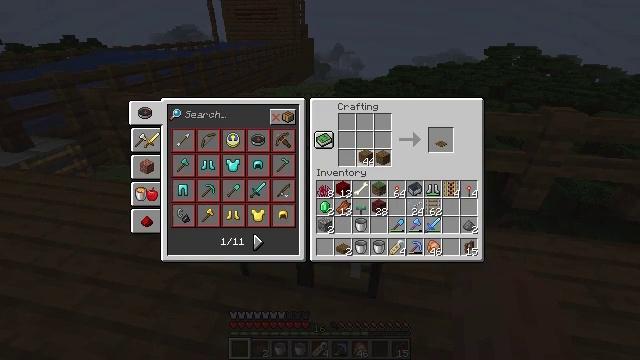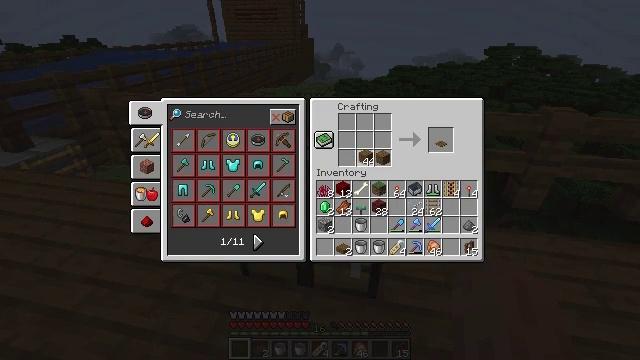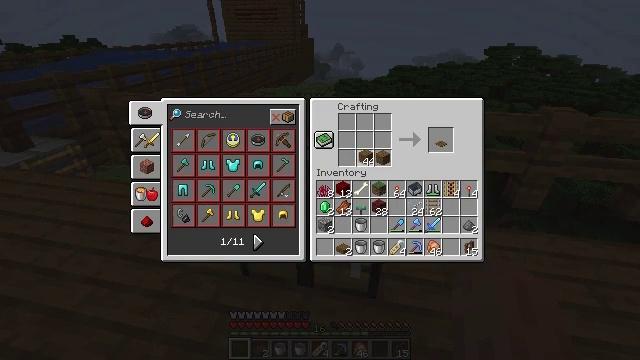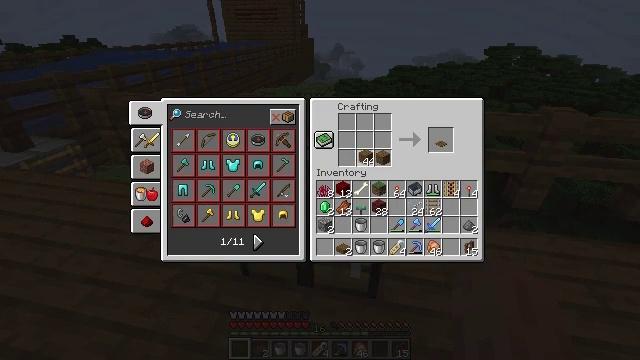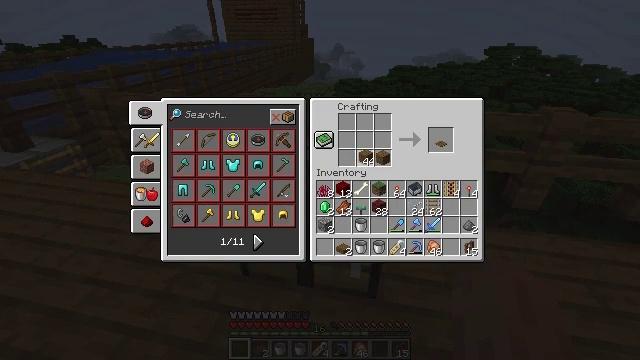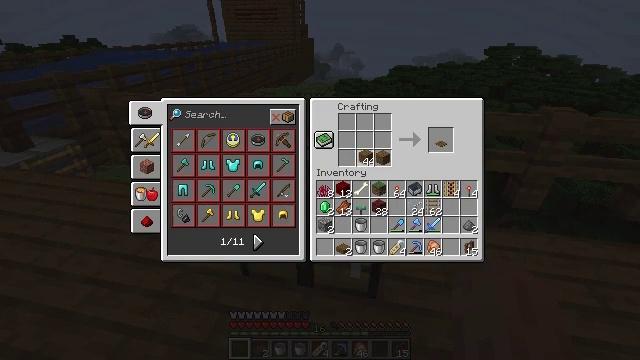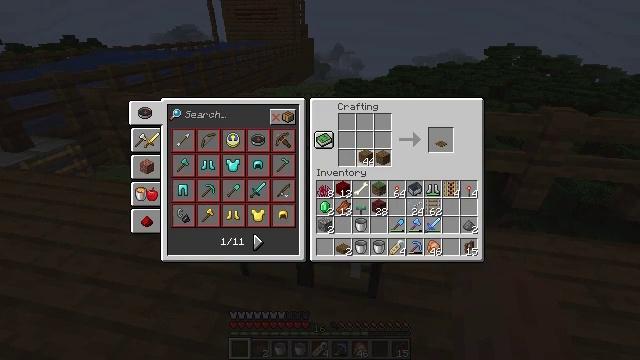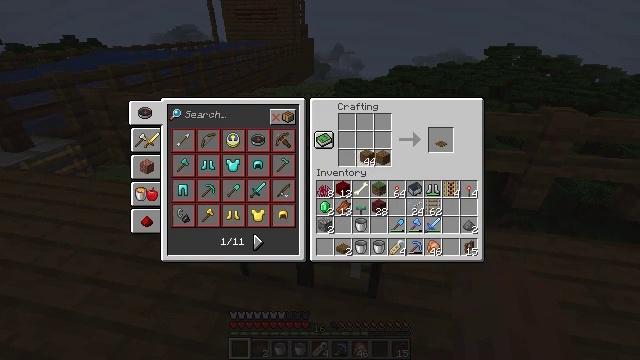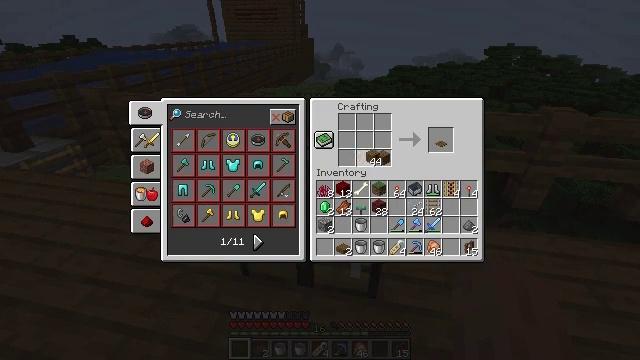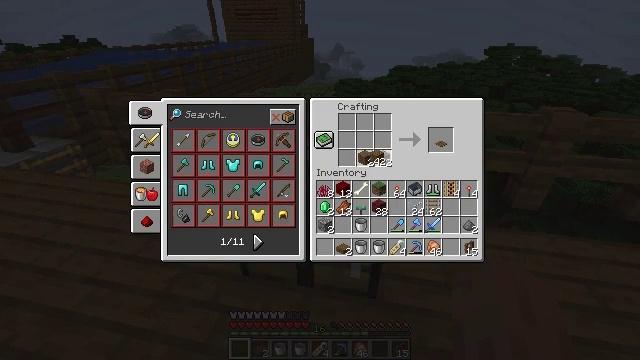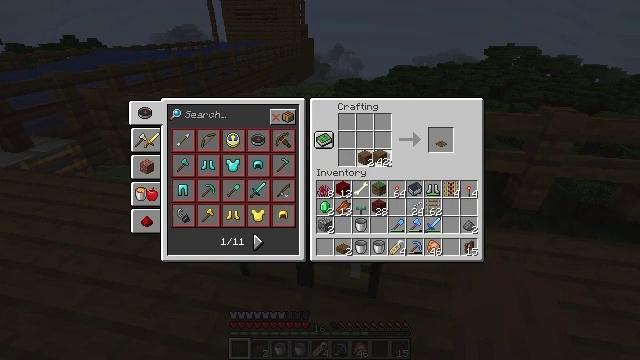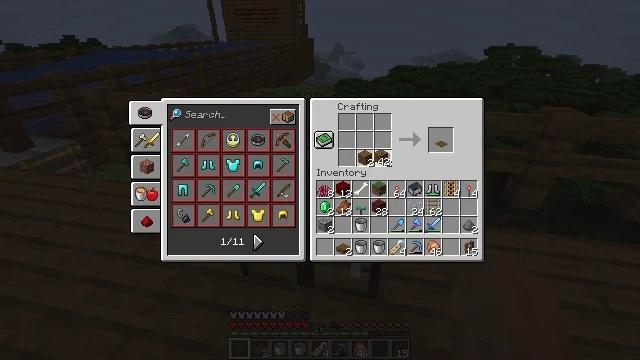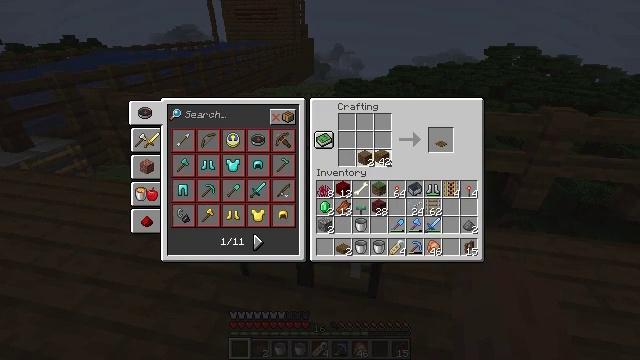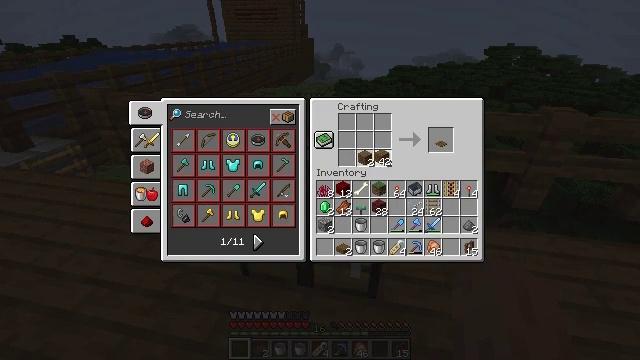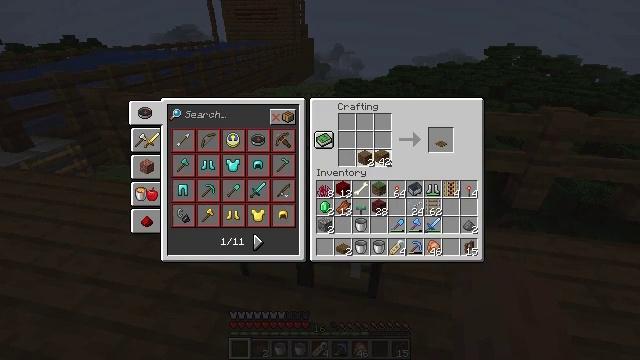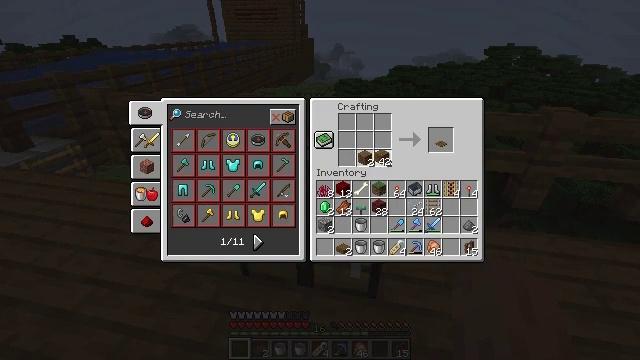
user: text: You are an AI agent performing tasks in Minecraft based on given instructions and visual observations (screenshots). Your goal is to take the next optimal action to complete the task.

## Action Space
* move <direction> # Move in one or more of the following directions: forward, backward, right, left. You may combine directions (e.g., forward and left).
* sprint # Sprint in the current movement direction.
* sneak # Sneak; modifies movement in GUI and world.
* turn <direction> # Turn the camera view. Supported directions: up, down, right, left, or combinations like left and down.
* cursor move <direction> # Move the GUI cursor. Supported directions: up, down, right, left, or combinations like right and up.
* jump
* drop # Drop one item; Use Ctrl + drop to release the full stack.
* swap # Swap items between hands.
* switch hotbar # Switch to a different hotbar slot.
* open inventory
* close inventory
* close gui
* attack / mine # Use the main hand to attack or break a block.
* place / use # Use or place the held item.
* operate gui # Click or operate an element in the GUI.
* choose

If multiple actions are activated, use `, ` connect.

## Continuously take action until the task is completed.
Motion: motion action
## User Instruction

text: Get some spruce planks and craft a spruce pressure plate.
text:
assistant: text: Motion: no_op
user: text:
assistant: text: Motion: no_op
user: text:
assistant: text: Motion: no_op
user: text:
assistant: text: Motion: no_op
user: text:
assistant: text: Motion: choose
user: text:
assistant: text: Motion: choose
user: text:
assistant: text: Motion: choose
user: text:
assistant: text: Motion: choose
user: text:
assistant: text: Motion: choose
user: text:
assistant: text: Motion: choose
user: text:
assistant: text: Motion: choose
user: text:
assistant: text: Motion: choose
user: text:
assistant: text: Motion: choose
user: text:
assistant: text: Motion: choose
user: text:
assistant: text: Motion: choose
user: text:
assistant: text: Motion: choose
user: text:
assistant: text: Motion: no_op
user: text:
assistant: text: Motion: cursor move left
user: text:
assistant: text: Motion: no_op
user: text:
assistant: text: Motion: no_op
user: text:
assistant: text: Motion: no_op
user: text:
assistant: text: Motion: no_op
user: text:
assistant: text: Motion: no_op
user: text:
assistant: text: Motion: no_op
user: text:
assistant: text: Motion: no_op
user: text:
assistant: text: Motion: no_op
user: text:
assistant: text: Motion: no_op
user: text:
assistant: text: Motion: choose
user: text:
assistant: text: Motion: choose
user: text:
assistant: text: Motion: choose